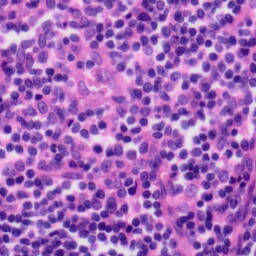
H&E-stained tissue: Tonsil